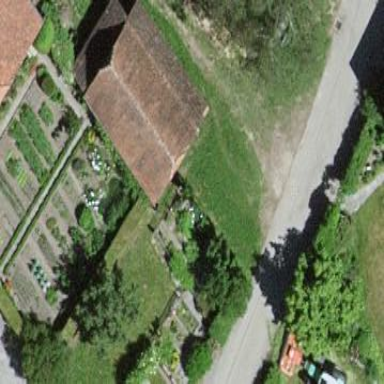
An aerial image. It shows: Rural barn.